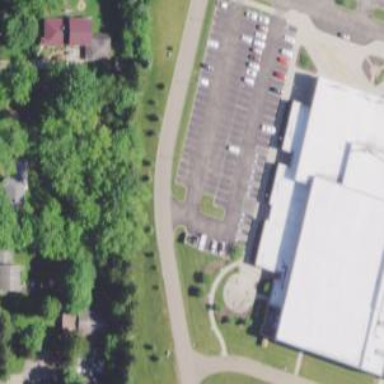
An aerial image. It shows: Parking area.